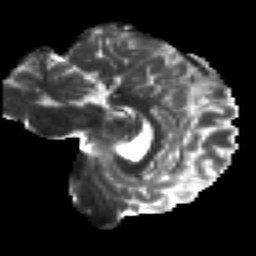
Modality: T2w
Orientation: sagittal
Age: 26
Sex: male
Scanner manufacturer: siemens
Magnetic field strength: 3 T
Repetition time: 8.8 s
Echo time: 0.085 s